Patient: sex M, age 57
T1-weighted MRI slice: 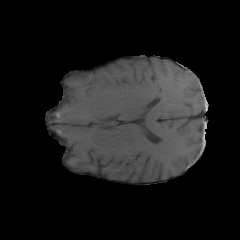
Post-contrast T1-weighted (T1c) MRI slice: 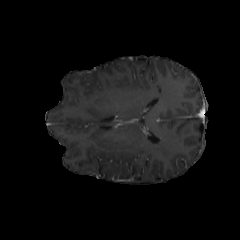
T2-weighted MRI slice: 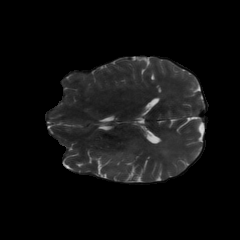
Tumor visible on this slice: yes
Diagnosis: Glioblastoma, IDH-wildtype
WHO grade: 4